Question: I am trying to upload a table, and it is giving me the error message: "The following new table has invalid names: ". It did not point out which one is invalid. All my column names are words. Not sure what rules can I possibly violate. Below is a screenshot.

'DMS NOTDMS engine arsenic sediment cartilage articular bone freight solutions neutrino heart stripe plasma indoor calcium power fixture eye chloride tellurium alloys egg corrosion market antenna metal ice quantum invasibility interrupt ventilation ammonia pollen syringae text auxin editing compression copper dpp clock enduring taxes blue kinase dolomite meristem isoprene proteins halo context information type detector oxygen invariants aequorin attractors ribosome actin cellulose tubulin binding site disulfide midgut alternative oxidase fischeri agreement snow cements excluded attitudes law nucleotide music homotopy periplasmic translocation stomatal phosphoprotein flagellar late motors operons replication sigma recombination streamflow fluidity police muscle blood heme replicative kelps estrogen elderly witnesses fire splicing scaffolding subunits erosion reef climate abnormal operator holographic braided seeding kidney cortical photonic functor homology river alluvial sand inlet import nitrogenase aleurone maturation guard light inositol membrane clay lightning recycling amoebae dyneins thioredoxin coat 3-manifolds mercury diving sludge sources fluorine conductivity hydraulic glucose designs condensate amorphous treeline'
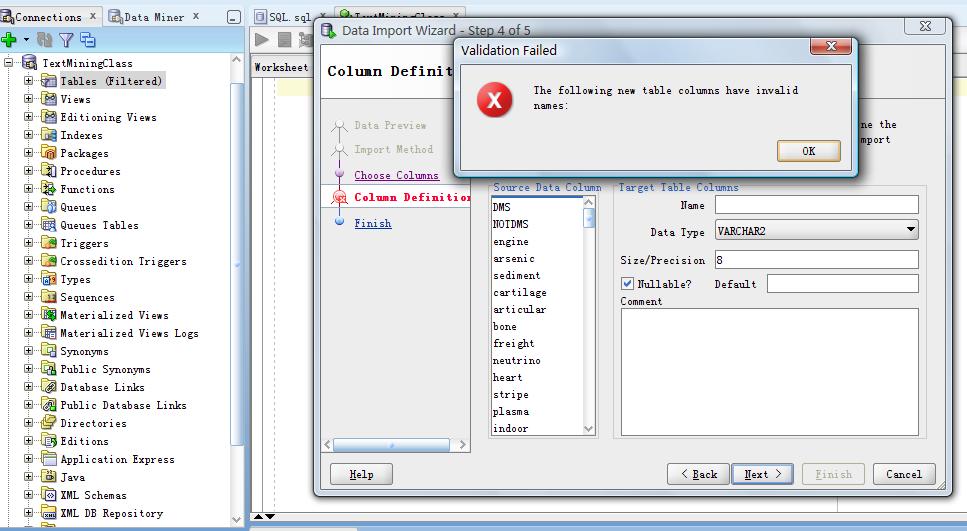
Answer: Short version:
- -
I imported a flat-file (csv) with the same column-names you provided above using microsoft sql server 2008 R2 Express. The import worked fine; every column names was imported. Could it be that your column names have some non-visible characters that are causing the trouble?
If you provide more information we can help better.
- - -
My answer is that the column names are not the problem - at least not with sql server 2008 R2 express.